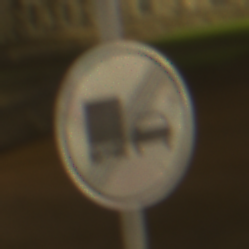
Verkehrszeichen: EndeUeberholverbotKraftfahrzeuge
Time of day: Night
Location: Outdoor (Urban)
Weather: Overcast
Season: NotSpecified
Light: Artificial